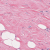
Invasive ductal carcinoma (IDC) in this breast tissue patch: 0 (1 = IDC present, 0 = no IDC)